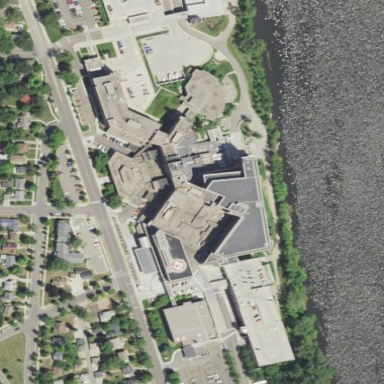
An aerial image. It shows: Healthcare facility identified as hospital.